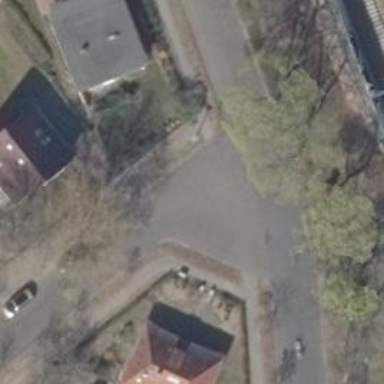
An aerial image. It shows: Unmarked crossing on the road.